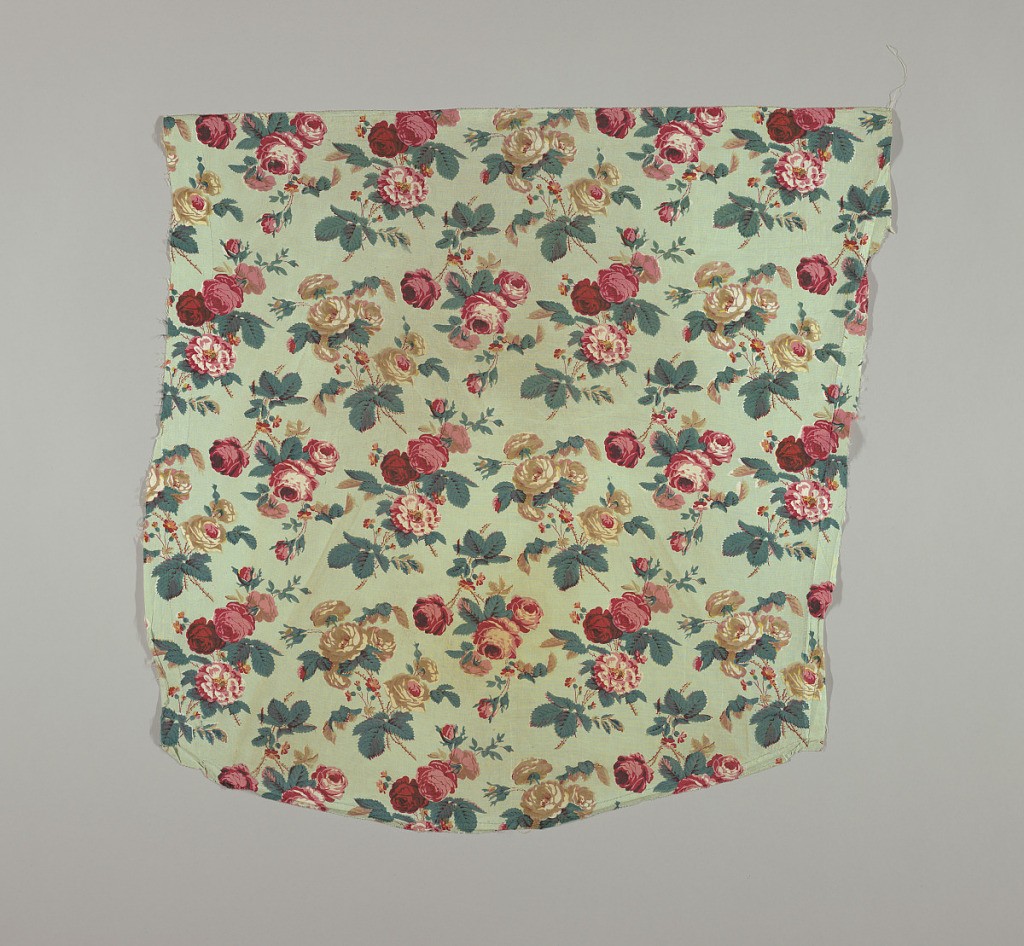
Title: Covering for a chair seat
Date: ca. 1830
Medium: cotton Technique: block printed on plain weave; glazed
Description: Sprays of yellow, red and pink roses on a pale blue ground.